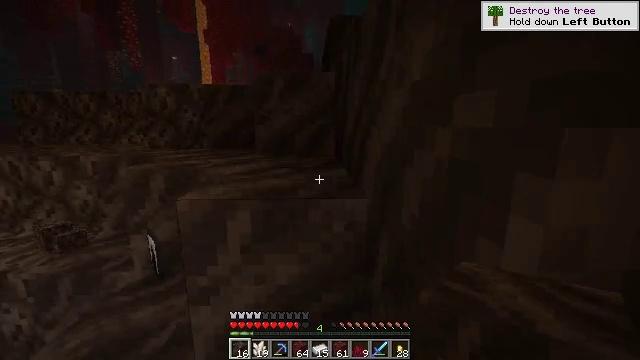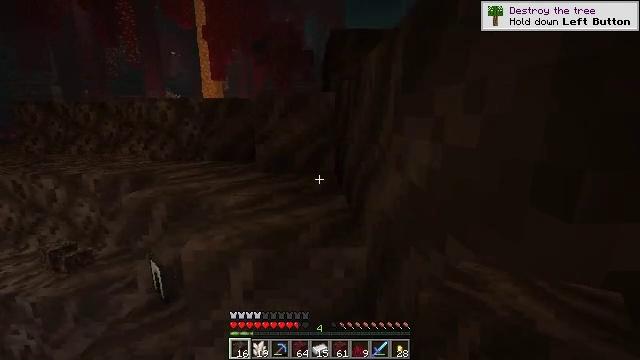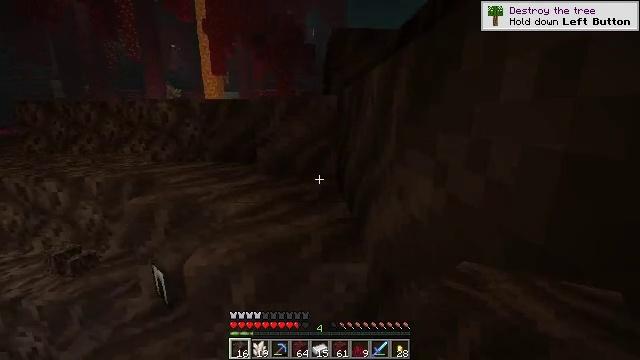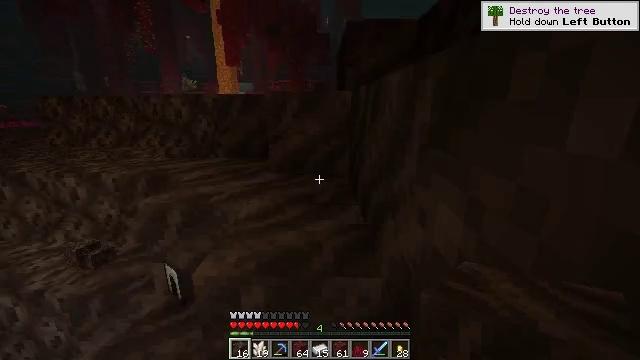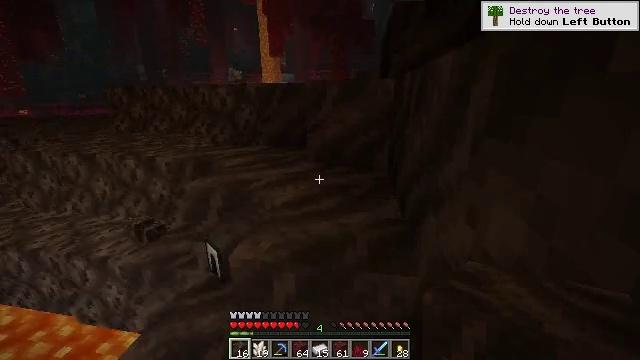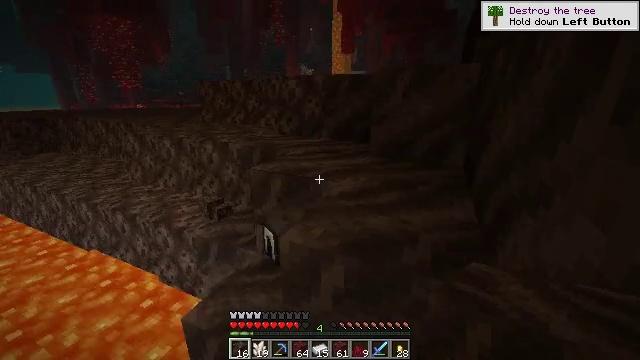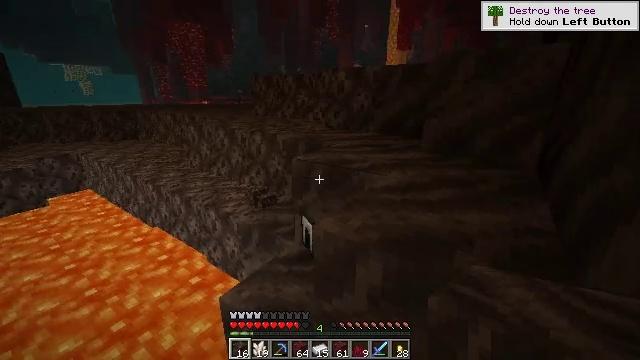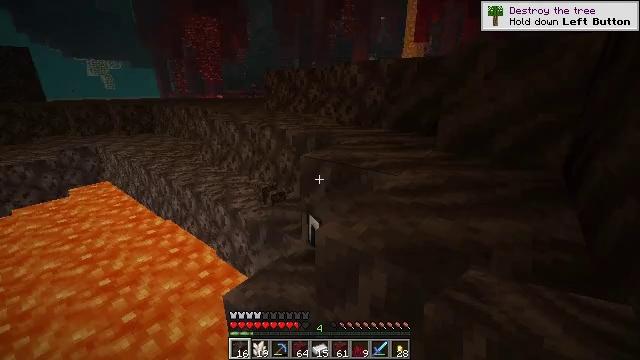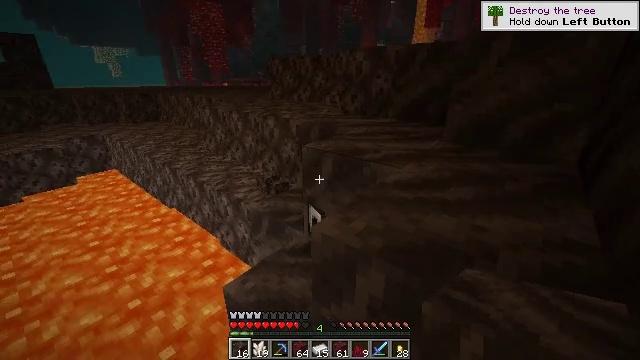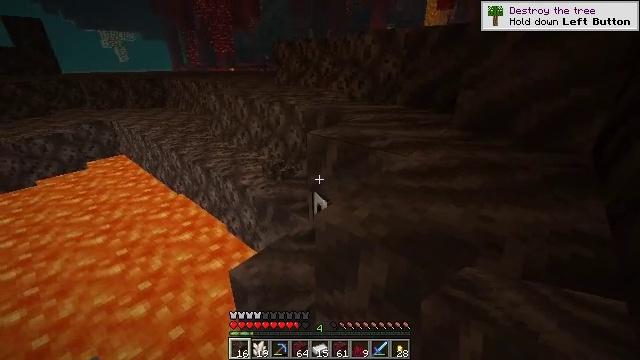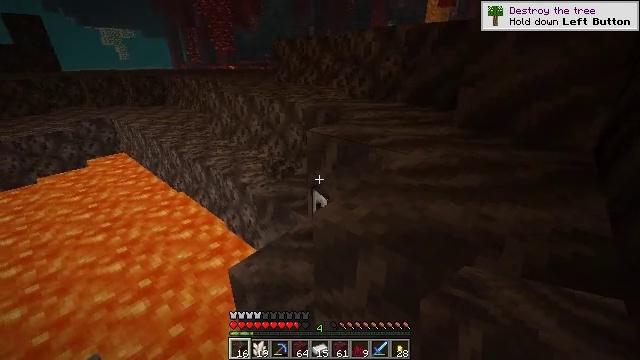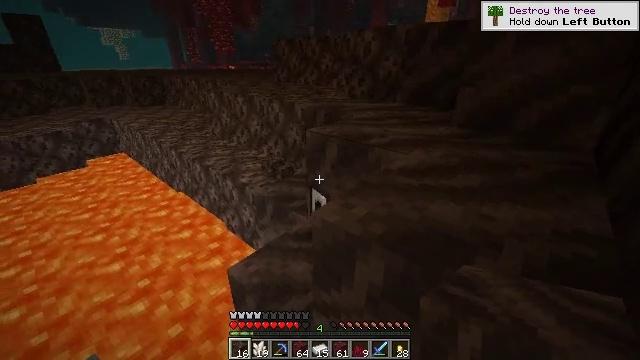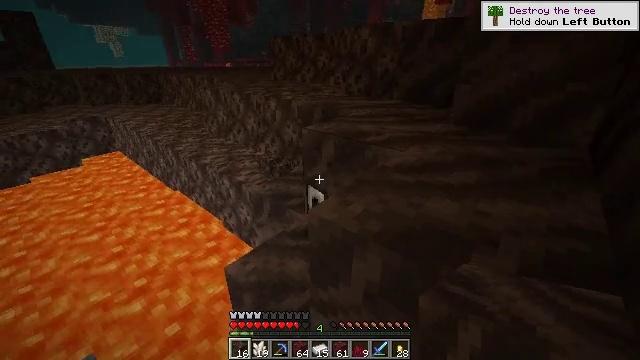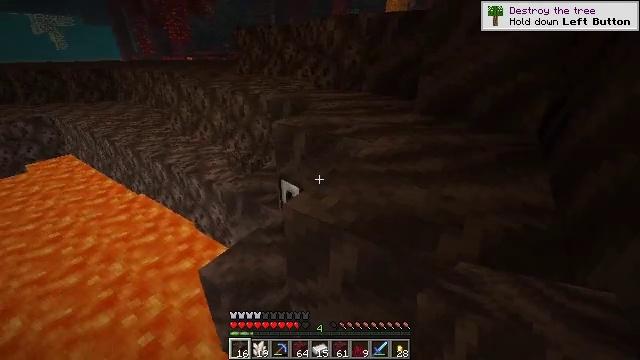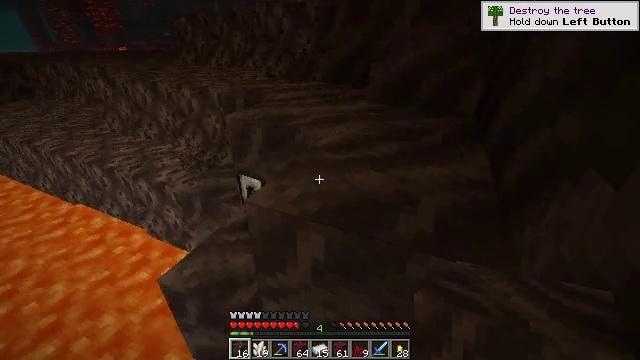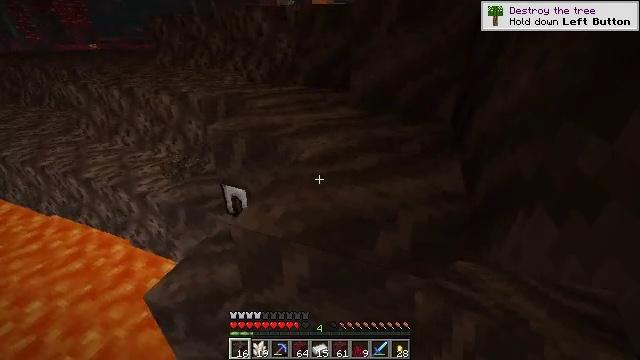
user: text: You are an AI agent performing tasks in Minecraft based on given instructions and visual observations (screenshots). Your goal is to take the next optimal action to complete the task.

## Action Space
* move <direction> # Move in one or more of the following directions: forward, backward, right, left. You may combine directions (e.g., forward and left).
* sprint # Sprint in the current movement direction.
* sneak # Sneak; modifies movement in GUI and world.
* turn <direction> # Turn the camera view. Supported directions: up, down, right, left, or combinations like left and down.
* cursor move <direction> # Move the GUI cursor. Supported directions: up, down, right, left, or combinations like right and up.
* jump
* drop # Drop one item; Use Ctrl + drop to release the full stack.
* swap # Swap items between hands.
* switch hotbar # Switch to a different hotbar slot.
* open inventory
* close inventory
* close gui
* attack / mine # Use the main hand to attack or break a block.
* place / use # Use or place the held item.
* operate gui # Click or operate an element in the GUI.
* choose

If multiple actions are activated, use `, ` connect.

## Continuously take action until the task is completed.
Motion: motion action
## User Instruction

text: Clear the area by removing soul fire.
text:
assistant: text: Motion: move forward, turn down, jump
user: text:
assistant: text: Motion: move forward, turn down, jump
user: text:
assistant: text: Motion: move forward, turn left and down
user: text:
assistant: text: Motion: move forward, turn left and down
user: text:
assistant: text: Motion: move forward, turn left
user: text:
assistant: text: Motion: turn left
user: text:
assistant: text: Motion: turn left and down
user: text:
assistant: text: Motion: turn left and down
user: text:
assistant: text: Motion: turn left and down
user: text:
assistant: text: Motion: no_op
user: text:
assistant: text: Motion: no_op
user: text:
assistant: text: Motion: no_op
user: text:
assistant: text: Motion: turn right and down
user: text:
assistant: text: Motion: turn right and down
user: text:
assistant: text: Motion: move forward and move right, turn right, jump
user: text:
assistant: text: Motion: move forward and move right, jump
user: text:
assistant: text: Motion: move forward and move right, jump
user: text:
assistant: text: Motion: move forward and move right, turn left, jump
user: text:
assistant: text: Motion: move forward and move right, turn left, jump
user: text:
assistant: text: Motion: move forward and move right, turn left
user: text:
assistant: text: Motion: move forward and move right, turn left and down
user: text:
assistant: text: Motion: move forward and move right, turn left and down
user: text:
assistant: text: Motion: move forward and move right, turn down
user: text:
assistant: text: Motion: move forward and move right, turn down
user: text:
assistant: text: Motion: move forward and move right, turn down
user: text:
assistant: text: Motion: turn down
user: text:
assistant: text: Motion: turn down
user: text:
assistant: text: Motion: turn left and down
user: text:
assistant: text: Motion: turn left and down
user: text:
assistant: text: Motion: turn left and down